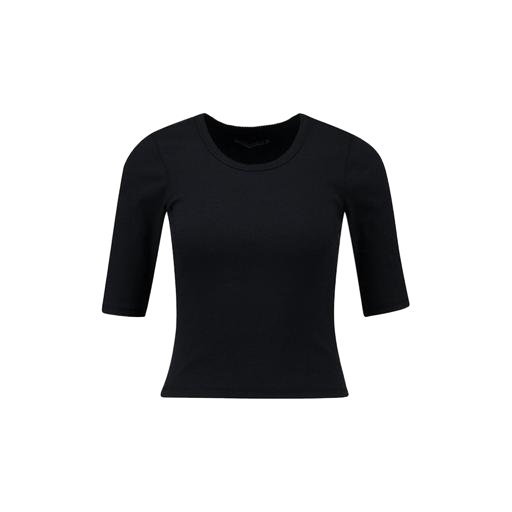
black elbow-sleeve top only macy, black ribbed t-shirt, black three-quarter-sleeve top only macy, white background